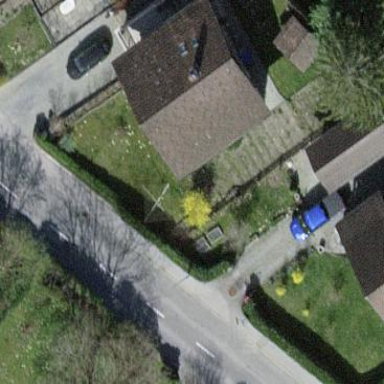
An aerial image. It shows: Detached building with gabled roof made of tiles oriented across.